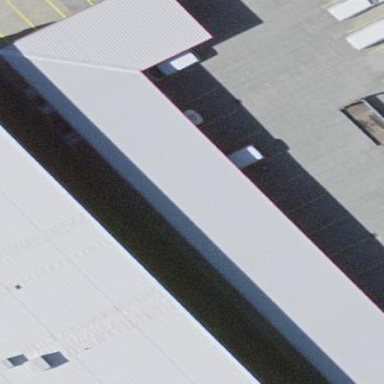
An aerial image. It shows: View of roof of building.